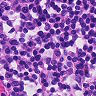
Metastatic tissue present: no